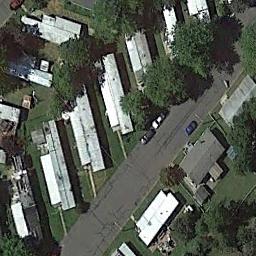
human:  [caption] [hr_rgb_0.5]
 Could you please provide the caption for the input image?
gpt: The mobile home park has some neatly arranged mobile homes and some trees are among these mobile homes .

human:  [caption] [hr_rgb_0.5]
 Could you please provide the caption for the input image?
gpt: There are many buildings of different shapes and sizes in the mobile home parks .

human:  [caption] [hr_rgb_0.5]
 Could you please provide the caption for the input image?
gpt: The mobile home park is on the grass next to some trees and road .

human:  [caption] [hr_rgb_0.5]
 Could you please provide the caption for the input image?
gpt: There are hundreds of neatly arranged mobile homes in this area .

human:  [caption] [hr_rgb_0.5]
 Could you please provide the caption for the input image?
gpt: There are some buildings and green trees in the mobile home park .